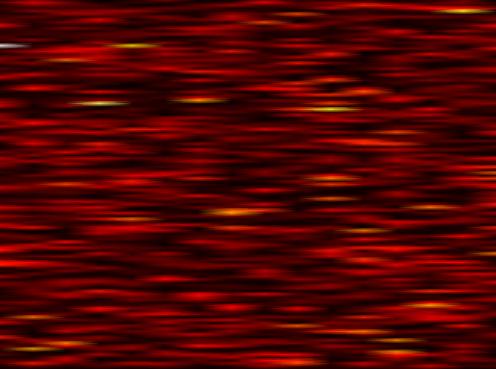
Label: WOLA